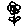
Label: flower